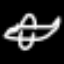
Label: airplane